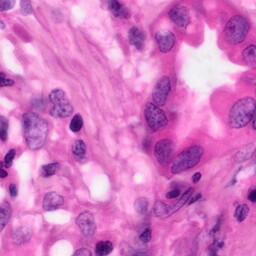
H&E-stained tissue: Pancreatic